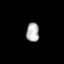
Tissue: prostate
Cell type: Fibroblasts
Senescence score: 0.7893
Nuclear area (px): 239
Mean DAPI intensity: 178.983